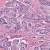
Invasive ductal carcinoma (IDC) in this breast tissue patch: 1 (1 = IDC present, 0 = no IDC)